Interaction volume radius: 5 \u00c5
Interaction volume height: 35 \u00c5
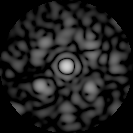
Disorder parameter: 0.6244